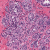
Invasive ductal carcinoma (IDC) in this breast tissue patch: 0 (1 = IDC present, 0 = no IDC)